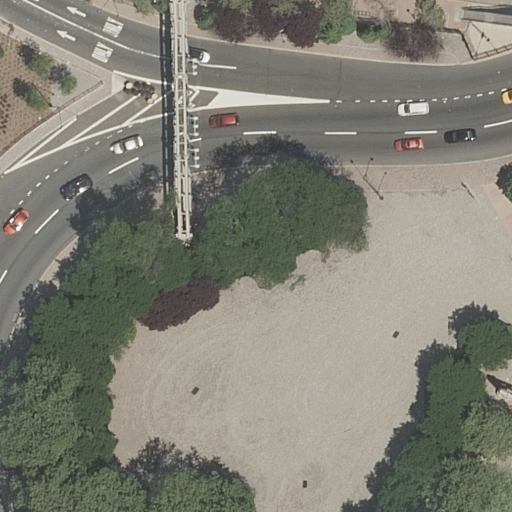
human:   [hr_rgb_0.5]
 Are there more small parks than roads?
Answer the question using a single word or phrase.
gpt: no

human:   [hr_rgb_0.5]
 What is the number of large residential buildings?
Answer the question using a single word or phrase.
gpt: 0

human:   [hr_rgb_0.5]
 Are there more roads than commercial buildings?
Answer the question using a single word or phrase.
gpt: yes

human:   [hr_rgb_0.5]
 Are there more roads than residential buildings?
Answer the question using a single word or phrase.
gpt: yes

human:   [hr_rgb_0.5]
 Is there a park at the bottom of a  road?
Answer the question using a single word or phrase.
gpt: yes

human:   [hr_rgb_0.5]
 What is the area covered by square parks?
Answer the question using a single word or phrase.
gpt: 0m2

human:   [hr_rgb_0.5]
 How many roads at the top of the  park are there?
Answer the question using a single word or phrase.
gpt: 4

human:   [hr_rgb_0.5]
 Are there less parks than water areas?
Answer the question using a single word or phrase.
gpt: no

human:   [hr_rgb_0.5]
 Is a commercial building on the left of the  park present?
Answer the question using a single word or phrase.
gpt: no

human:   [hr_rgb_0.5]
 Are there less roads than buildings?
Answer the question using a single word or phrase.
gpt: no

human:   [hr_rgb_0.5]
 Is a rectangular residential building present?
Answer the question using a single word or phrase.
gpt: no

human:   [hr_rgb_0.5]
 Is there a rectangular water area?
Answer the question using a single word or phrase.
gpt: no

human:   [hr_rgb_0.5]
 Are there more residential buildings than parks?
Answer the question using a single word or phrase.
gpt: no

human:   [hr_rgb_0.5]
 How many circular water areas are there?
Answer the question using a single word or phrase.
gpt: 0

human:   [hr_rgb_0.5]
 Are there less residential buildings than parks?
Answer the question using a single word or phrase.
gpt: yes

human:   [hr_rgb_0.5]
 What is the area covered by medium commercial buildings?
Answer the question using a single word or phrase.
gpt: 0m2

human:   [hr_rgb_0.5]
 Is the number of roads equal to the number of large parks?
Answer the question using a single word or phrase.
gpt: no

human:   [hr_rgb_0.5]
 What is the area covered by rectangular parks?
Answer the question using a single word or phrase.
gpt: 13m2

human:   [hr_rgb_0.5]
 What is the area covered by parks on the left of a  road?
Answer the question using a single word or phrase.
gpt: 13m2

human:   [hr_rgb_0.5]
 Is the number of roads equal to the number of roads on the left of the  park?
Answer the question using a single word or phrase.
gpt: no

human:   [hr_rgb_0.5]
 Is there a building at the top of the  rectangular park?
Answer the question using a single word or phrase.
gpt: no

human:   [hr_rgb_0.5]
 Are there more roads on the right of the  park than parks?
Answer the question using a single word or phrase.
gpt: yes

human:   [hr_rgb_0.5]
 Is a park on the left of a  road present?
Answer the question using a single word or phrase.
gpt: yes

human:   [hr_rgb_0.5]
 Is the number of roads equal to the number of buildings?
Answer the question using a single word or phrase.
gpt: no

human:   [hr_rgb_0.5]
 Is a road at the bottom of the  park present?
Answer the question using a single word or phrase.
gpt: no

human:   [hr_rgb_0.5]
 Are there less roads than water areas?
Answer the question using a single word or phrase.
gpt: no

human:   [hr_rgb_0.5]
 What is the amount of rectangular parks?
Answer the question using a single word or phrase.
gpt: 1

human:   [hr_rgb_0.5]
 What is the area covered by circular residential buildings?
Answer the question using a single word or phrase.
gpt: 0m2

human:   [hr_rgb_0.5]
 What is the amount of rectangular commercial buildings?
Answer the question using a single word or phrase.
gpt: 0

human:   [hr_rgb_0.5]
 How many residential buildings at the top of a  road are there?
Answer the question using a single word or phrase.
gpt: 0

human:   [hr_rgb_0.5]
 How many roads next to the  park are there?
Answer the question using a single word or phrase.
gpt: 4

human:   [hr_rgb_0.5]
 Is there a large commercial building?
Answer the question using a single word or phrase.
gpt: no

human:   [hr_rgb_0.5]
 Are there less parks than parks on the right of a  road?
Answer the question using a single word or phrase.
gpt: no

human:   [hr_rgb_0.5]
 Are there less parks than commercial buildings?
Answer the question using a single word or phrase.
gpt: no

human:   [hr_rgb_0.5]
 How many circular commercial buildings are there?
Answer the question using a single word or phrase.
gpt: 0

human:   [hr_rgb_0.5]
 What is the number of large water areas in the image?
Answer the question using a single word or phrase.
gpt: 0